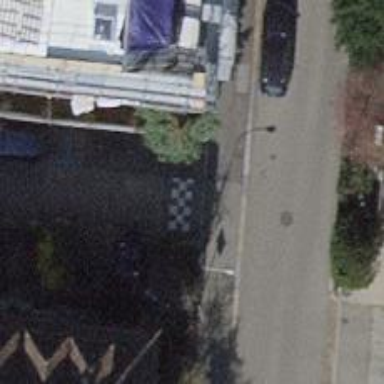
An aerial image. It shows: Unmarked crossing with traffic calming table.